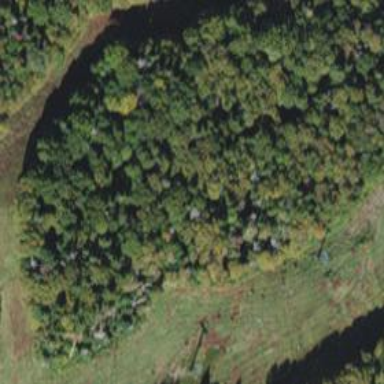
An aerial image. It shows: Beautiful woodland covered with trees.